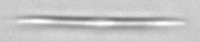
Label: pennate_Pseudo-nitzschia